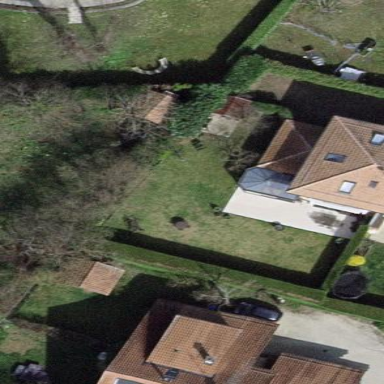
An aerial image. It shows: Garden surrounded by fence.